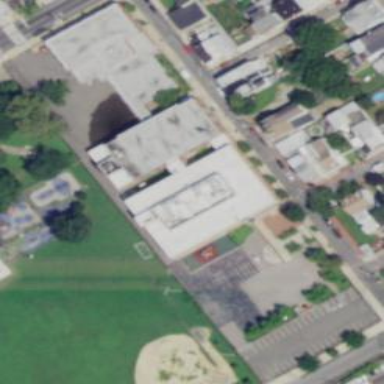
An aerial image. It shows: School.